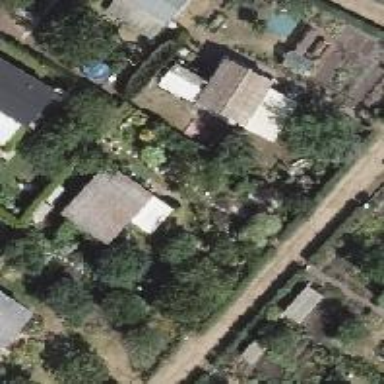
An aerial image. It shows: Plot within allotments.